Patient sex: M
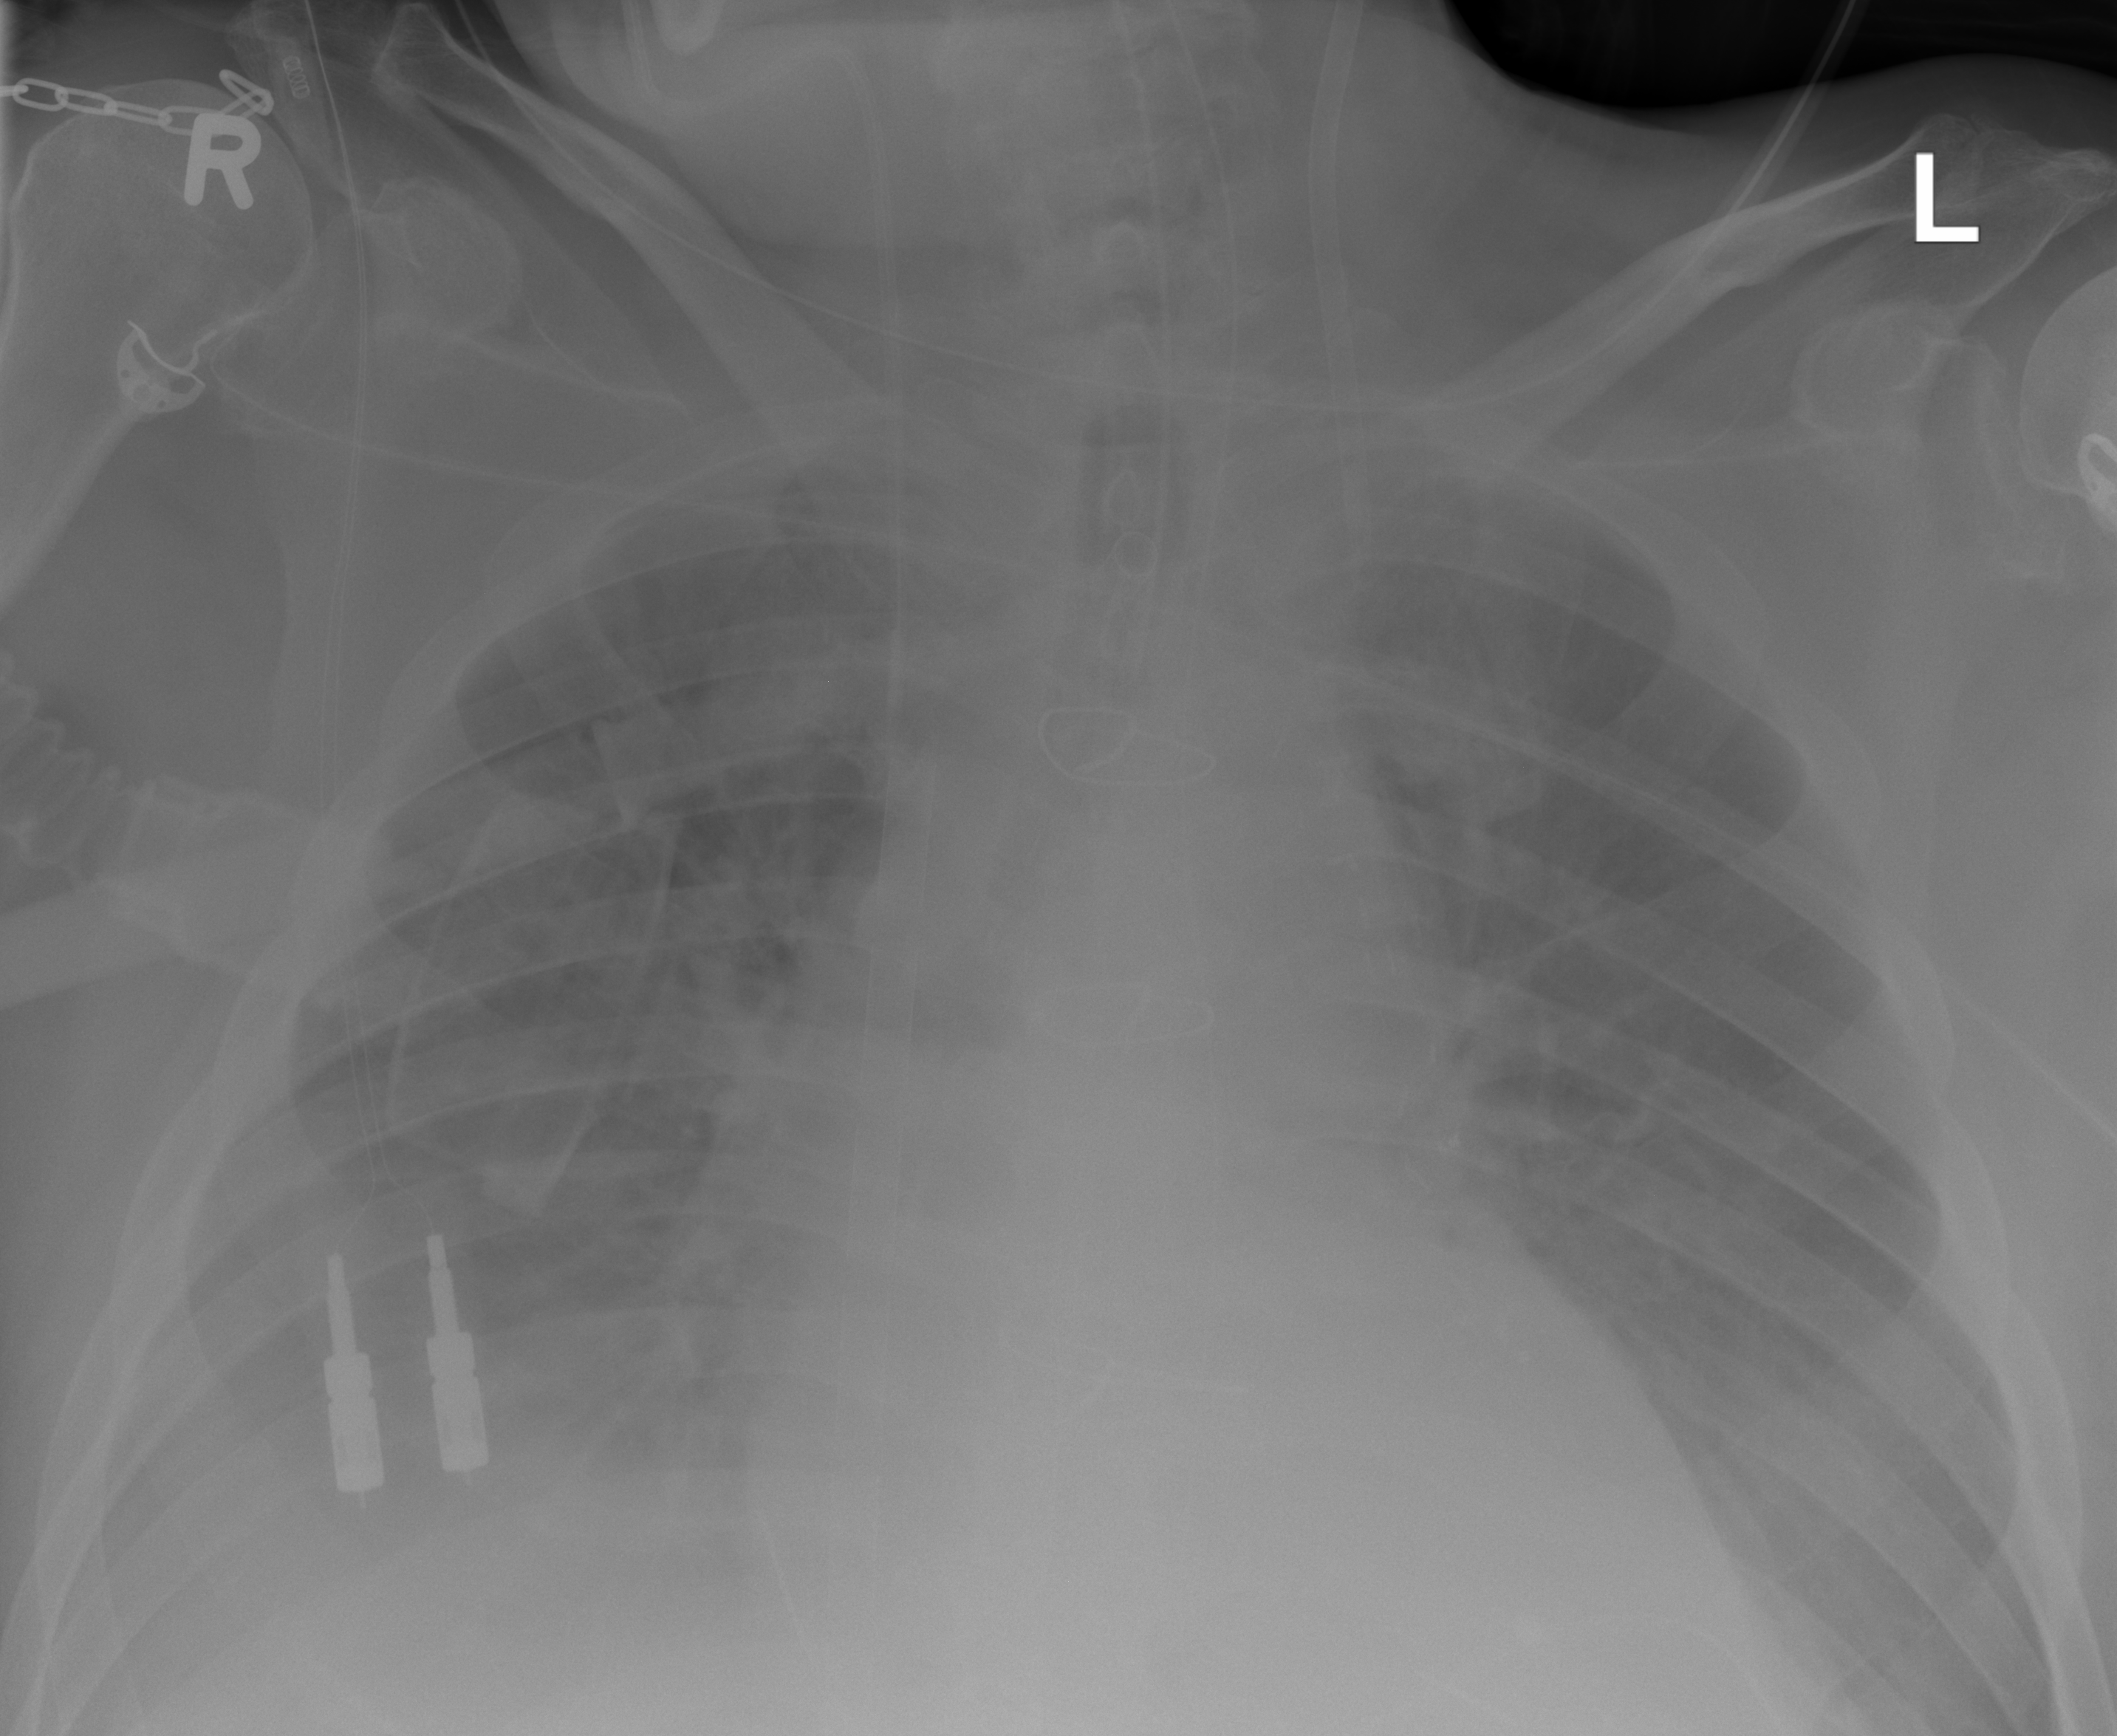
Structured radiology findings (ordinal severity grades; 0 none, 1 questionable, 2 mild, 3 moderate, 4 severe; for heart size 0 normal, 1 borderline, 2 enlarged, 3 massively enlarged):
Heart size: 2
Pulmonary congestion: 2
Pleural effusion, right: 2
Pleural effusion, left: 0
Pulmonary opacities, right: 0
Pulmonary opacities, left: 0
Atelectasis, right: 2
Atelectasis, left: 2